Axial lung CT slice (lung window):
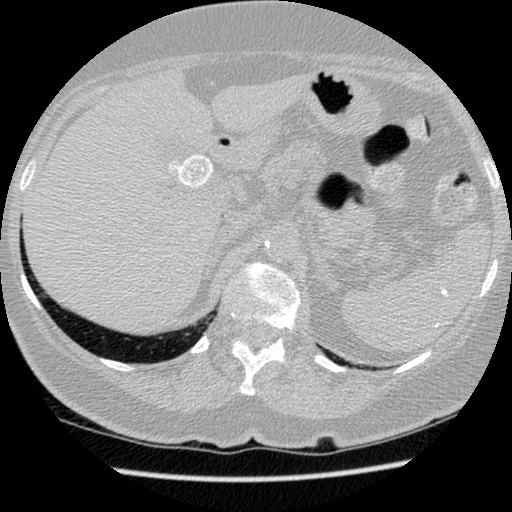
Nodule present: no